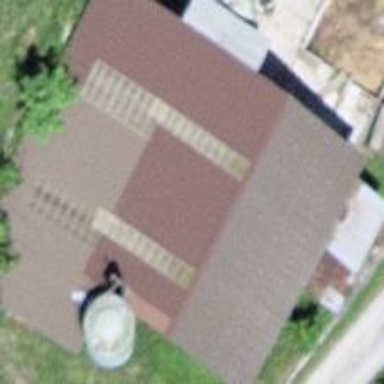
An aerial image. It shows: Barn.